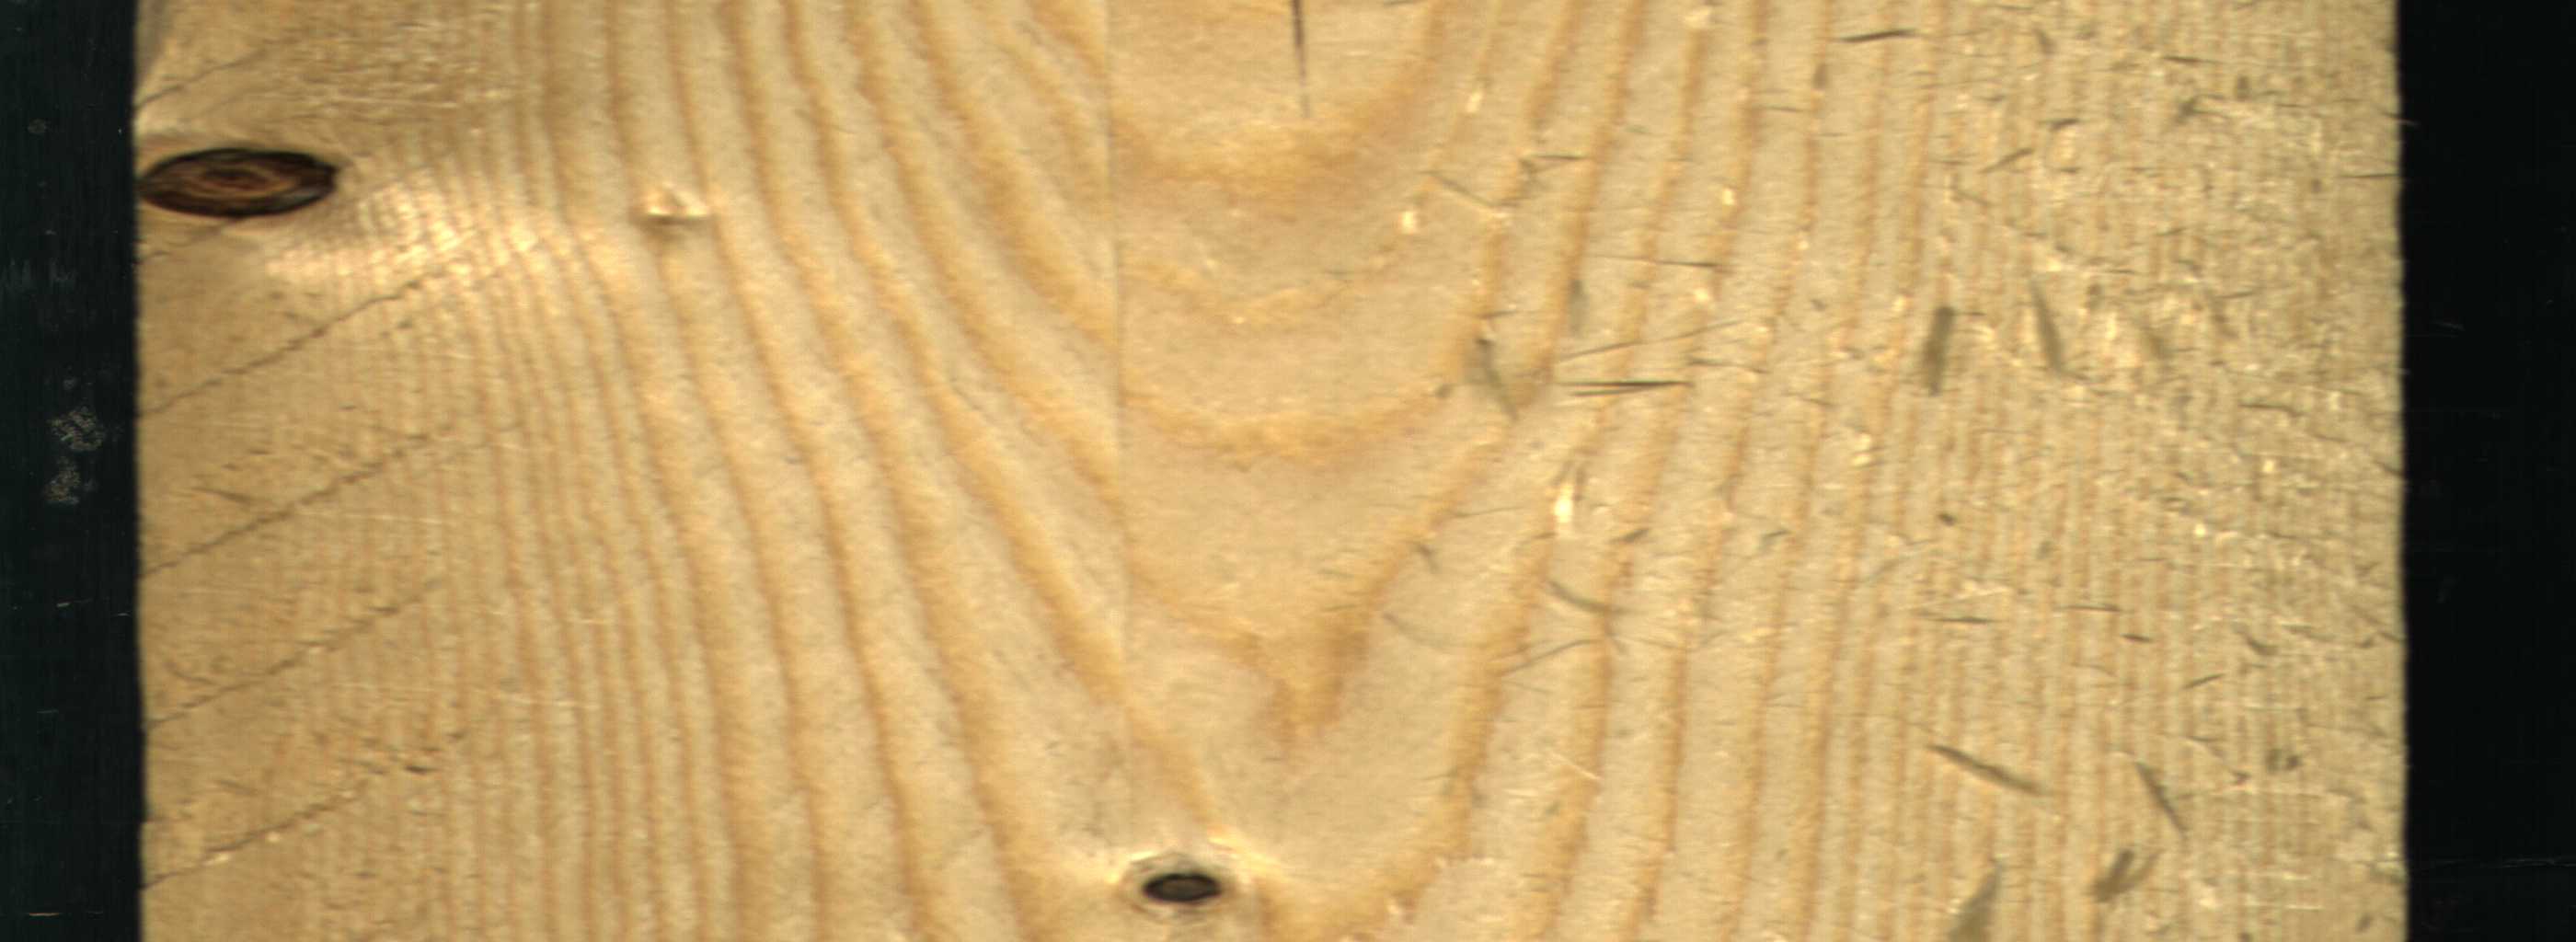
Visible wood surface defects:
Crack
Dead_Knot
Dead_Knot